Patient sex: F
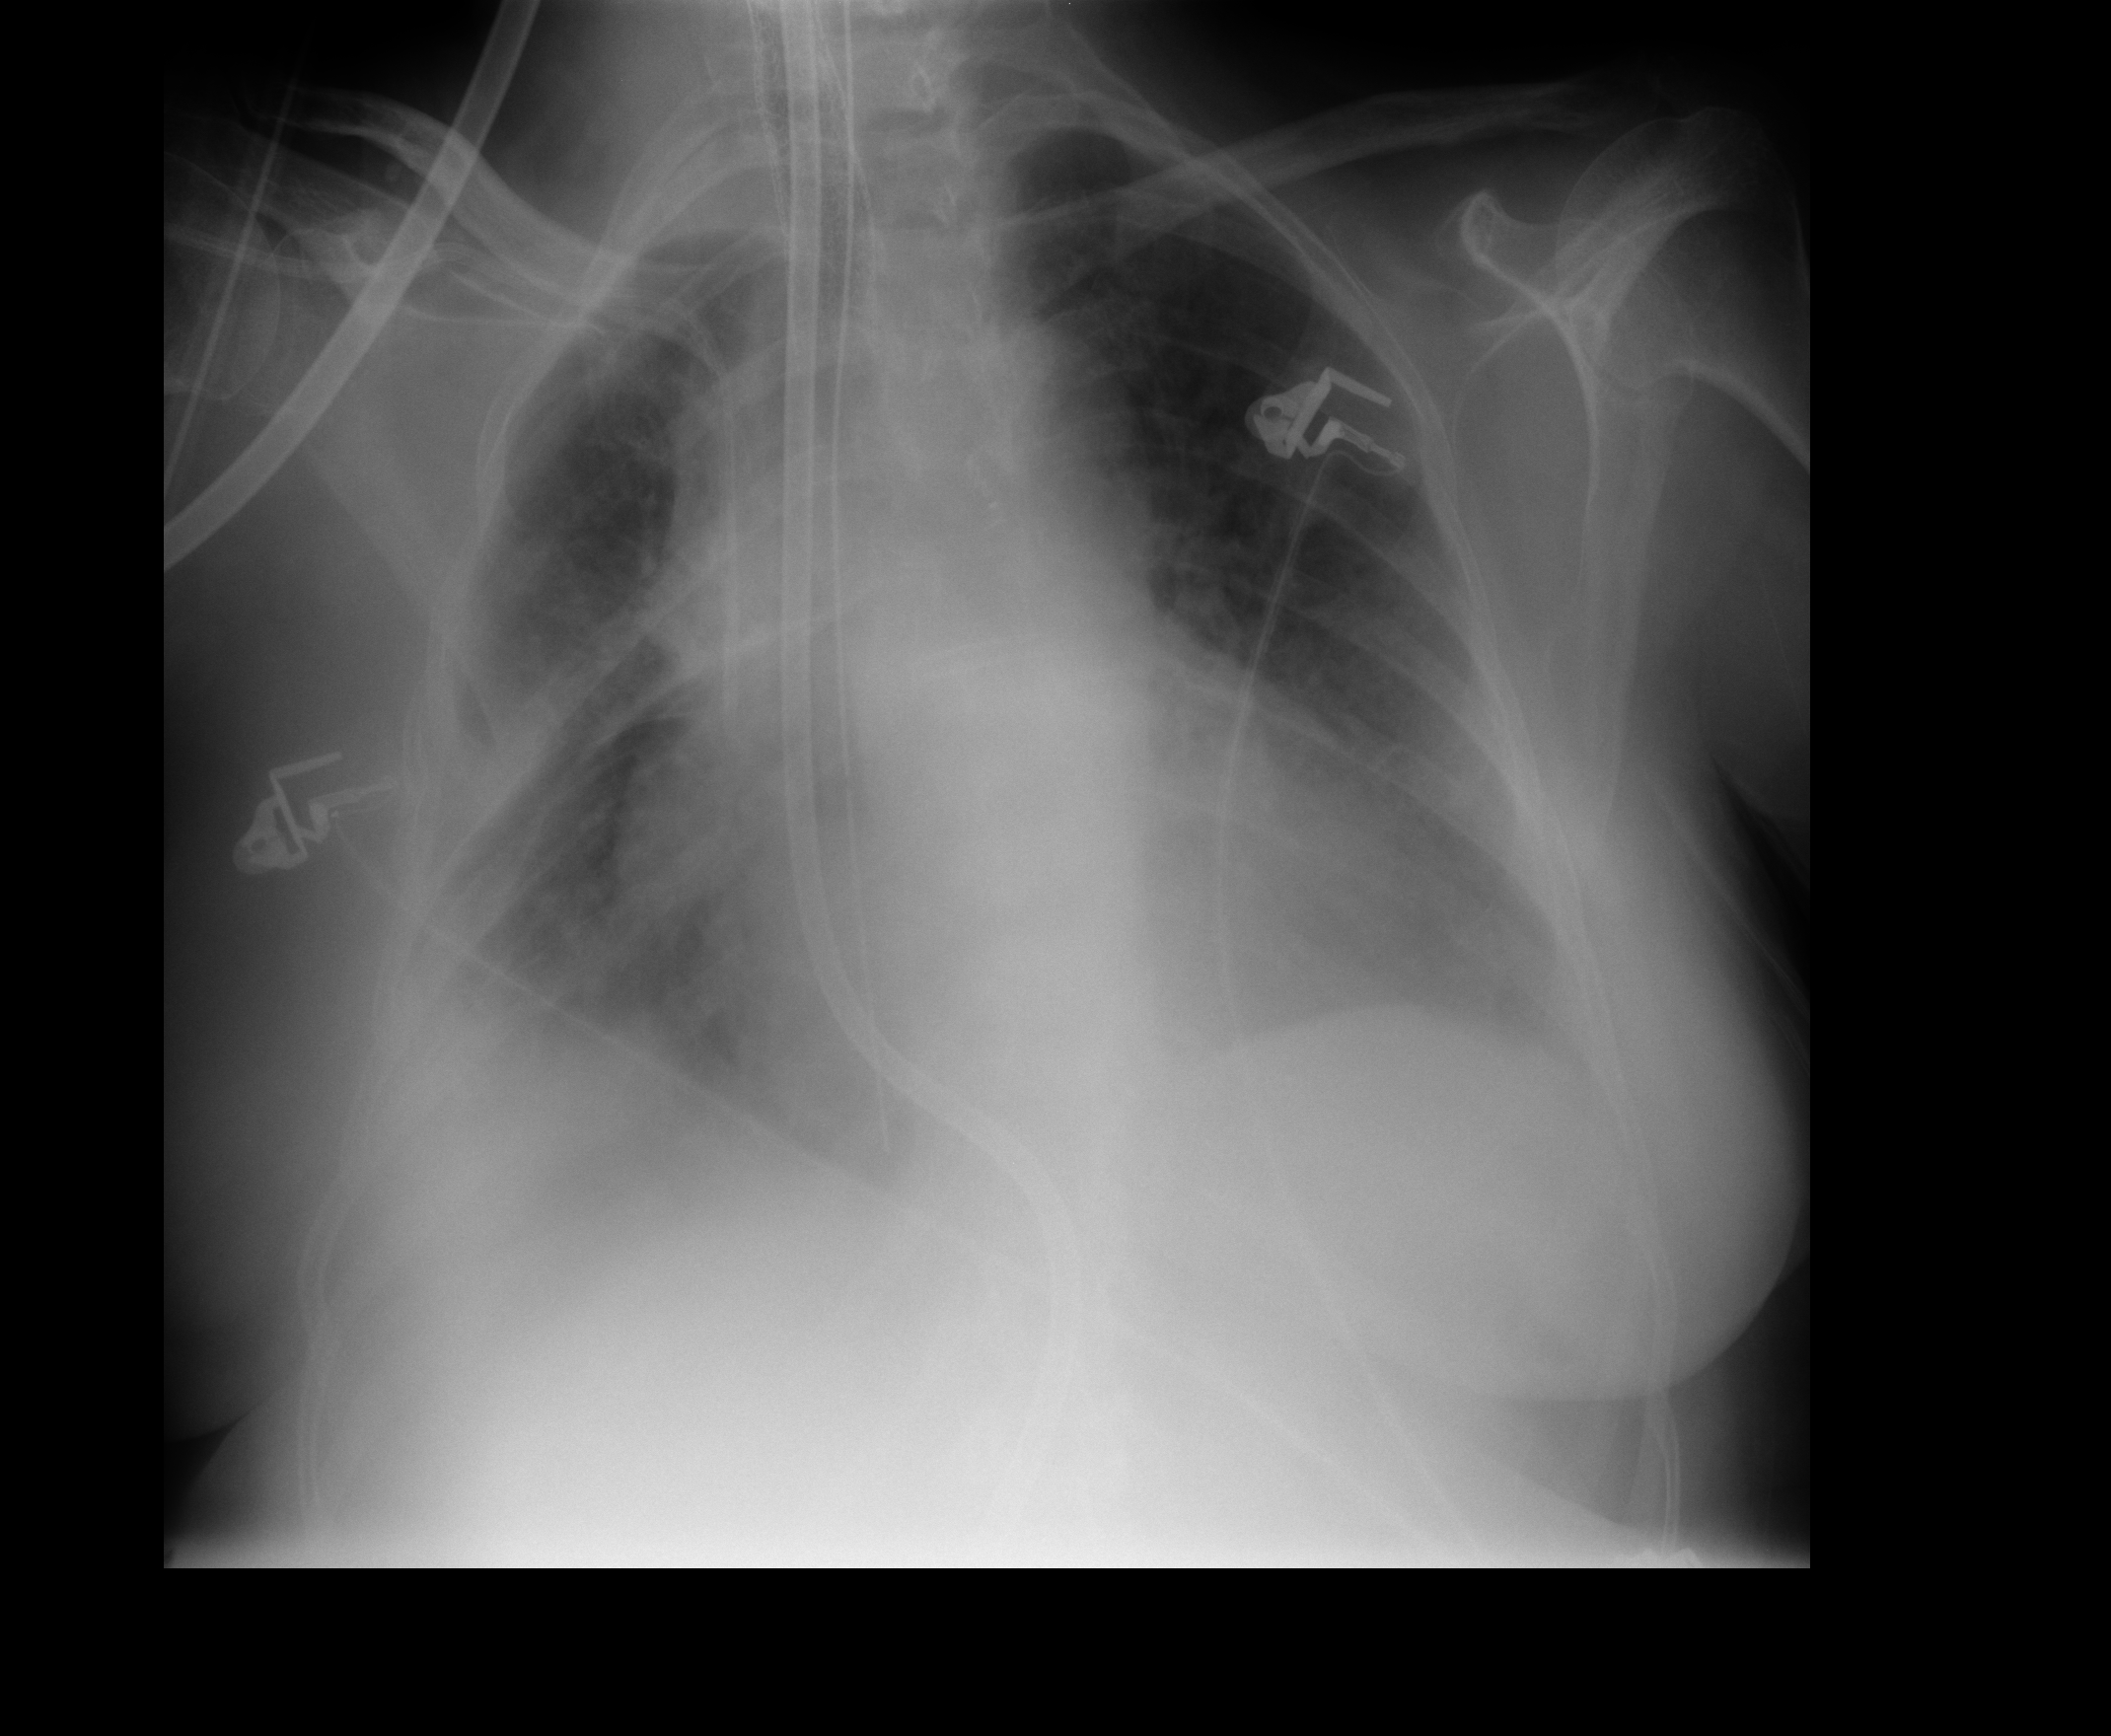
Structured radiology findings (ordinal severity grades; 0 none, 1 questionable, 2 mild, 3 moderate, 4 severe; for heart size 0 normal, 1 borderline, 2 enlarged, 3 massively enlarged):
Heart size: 2
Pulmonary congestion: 1
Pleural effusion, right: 3
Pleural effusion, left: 1
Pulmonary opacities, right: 2
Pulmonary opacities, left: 1
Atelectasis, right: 2
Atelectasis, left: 2